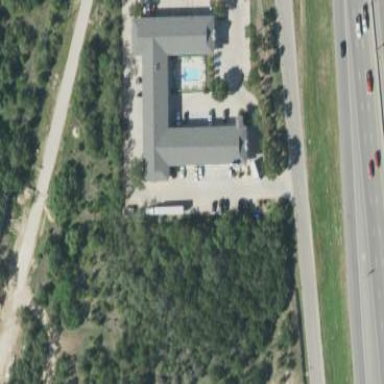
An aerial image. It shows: Hotel that is classified as motel for tourism.